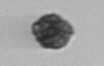
Label: coccolithophorid